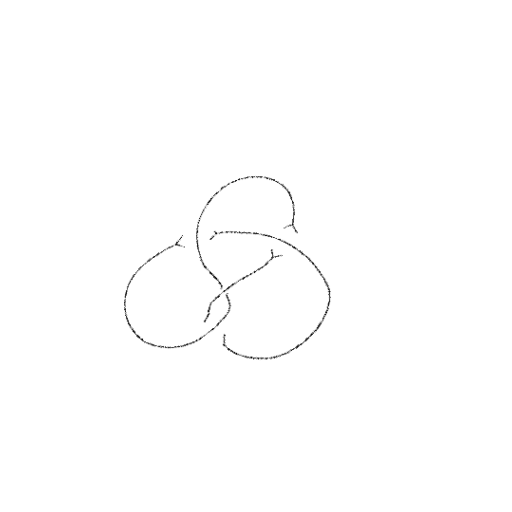
Crossing number: 4